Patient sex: M
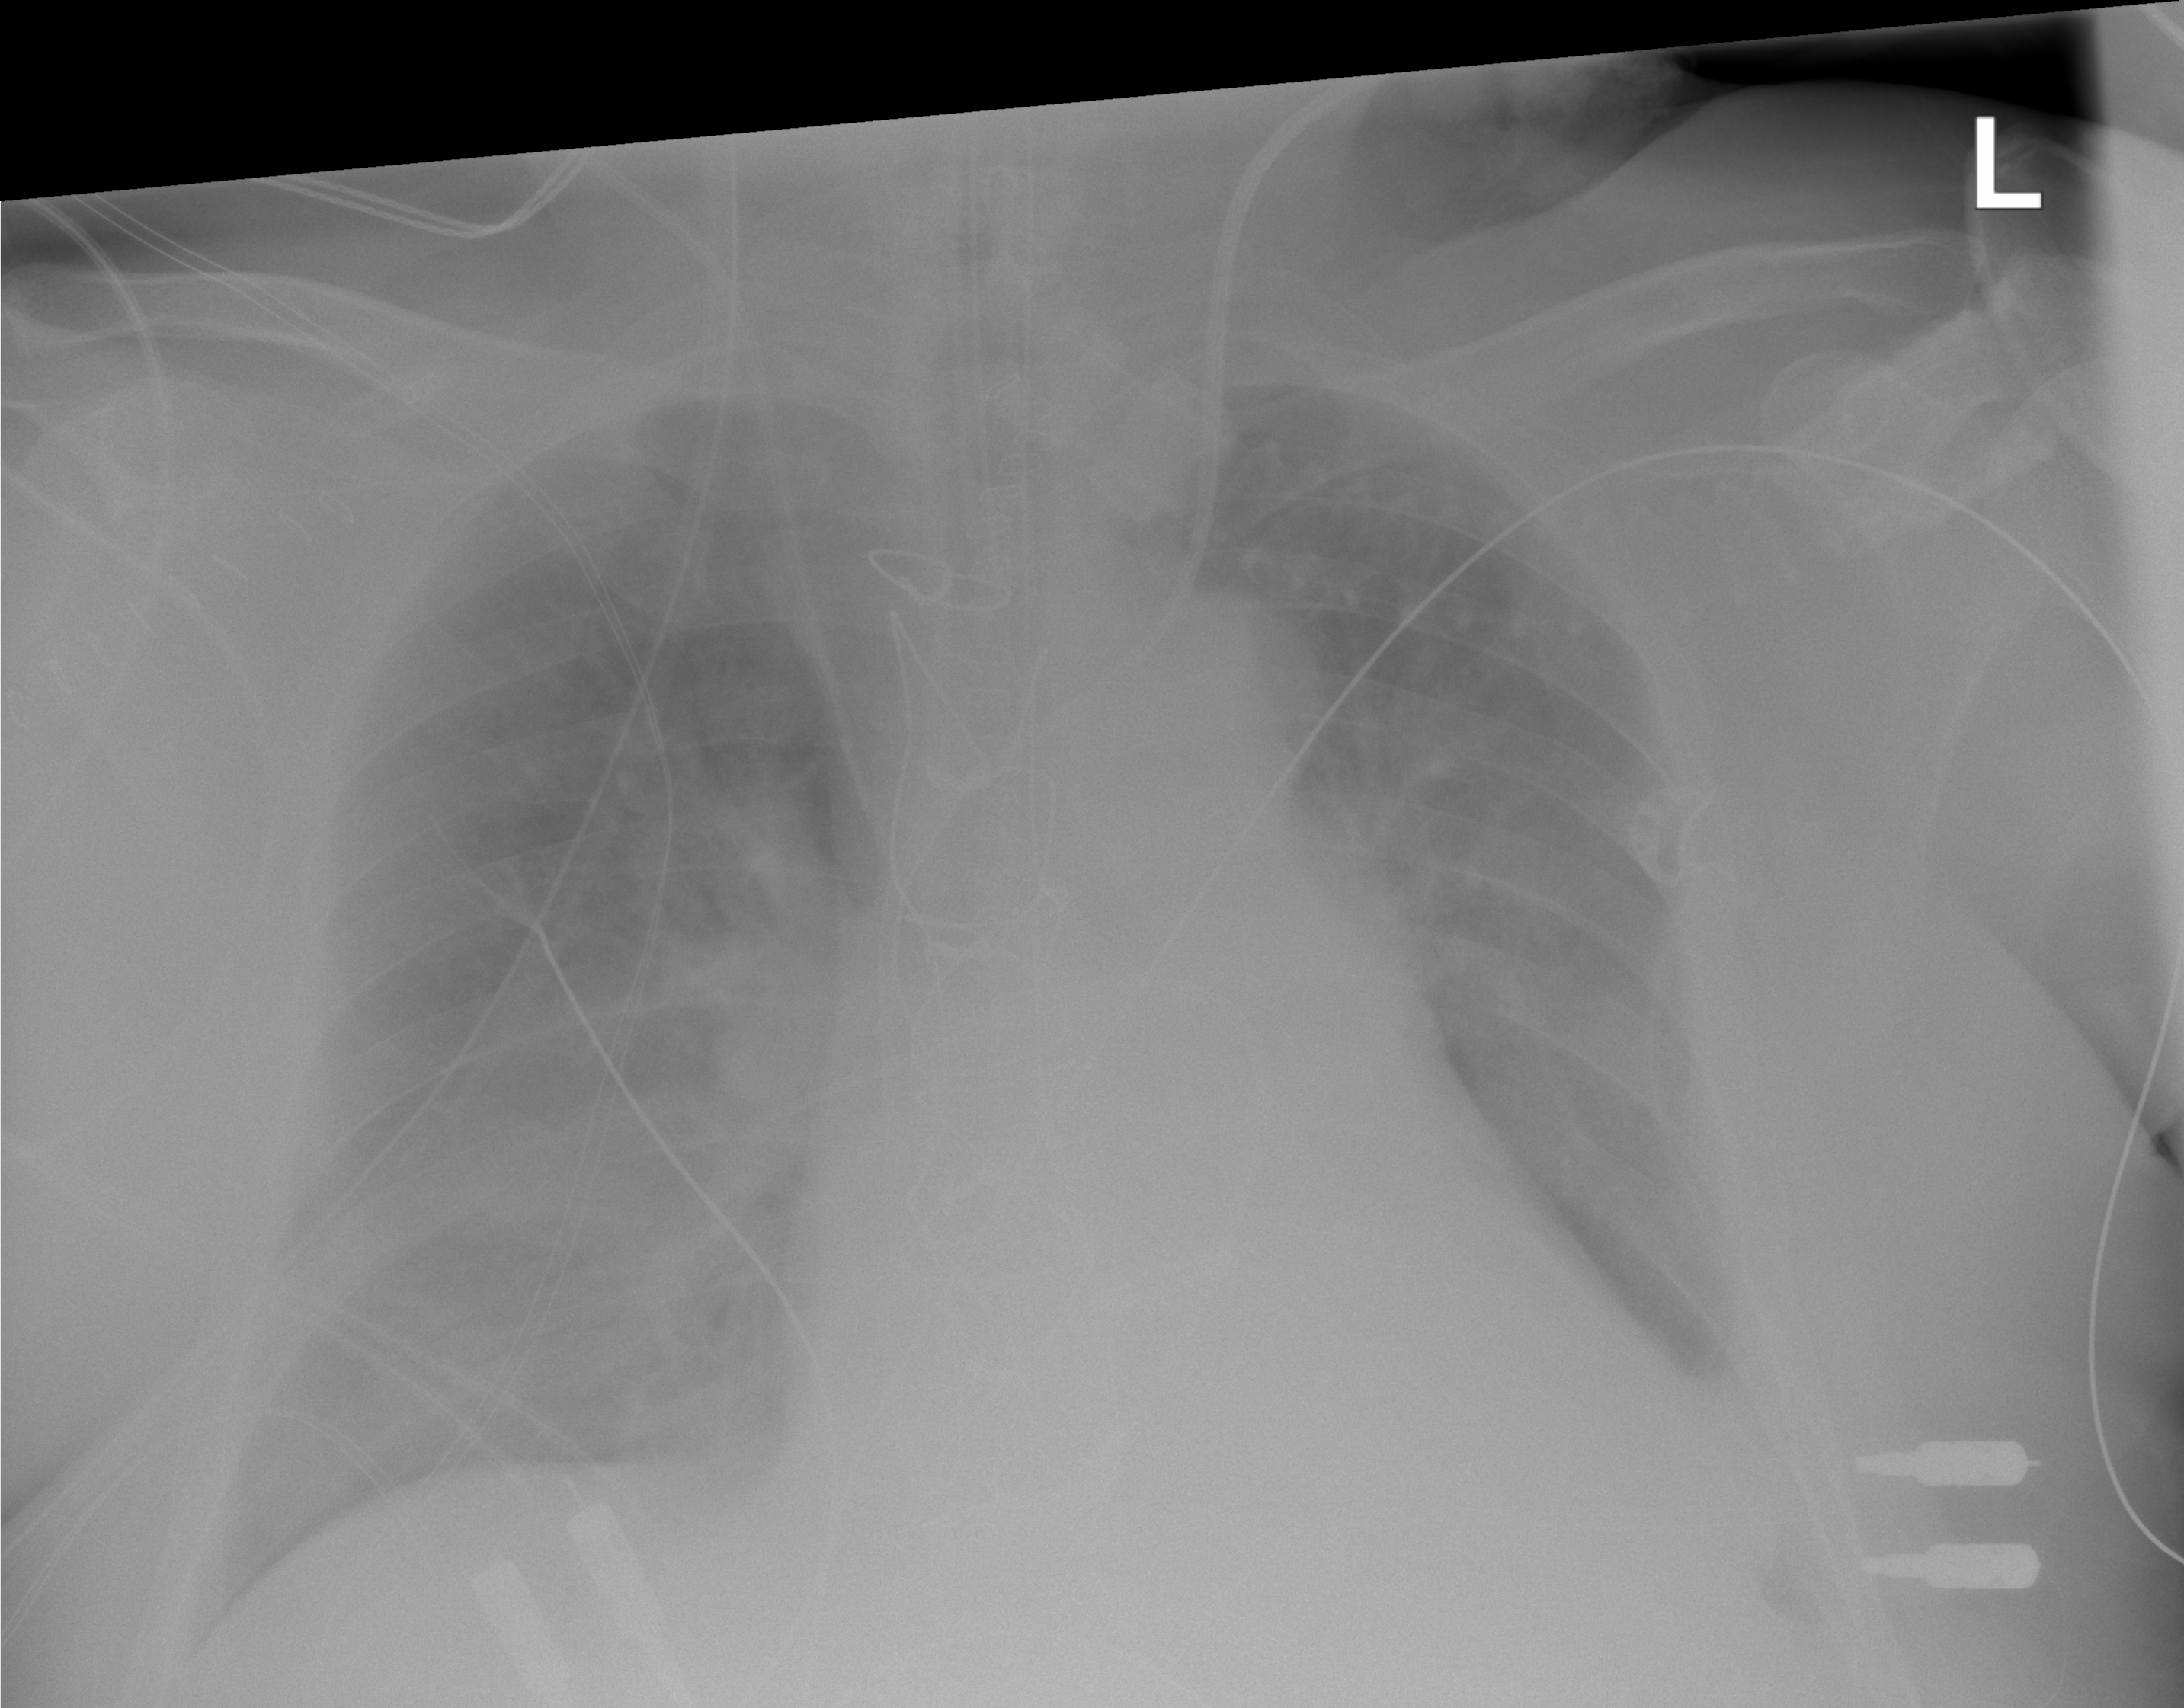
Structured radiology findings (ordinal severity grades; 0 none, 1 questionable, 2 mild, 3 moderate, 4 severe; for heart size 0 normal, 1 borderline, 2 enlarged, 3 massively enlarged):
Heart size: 0
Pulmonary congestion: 1
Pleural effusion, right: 1
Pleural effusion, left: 0
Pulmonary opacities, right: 1
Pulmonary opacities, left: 0
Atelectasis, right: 2
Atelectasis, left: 0